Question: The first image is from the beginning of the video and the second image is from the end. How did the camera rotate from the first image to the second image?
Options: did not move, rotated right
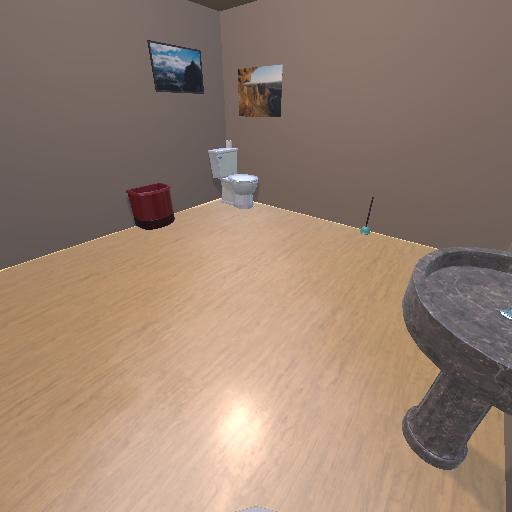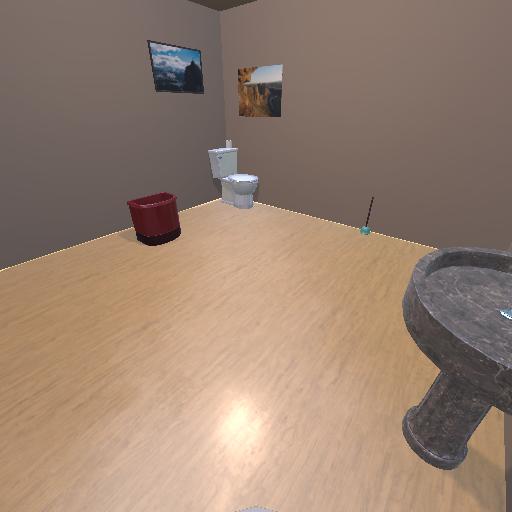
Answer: did not move